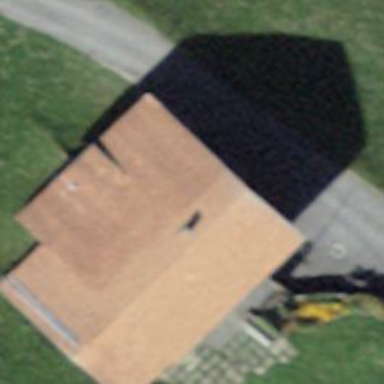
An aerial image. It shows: Farm building.